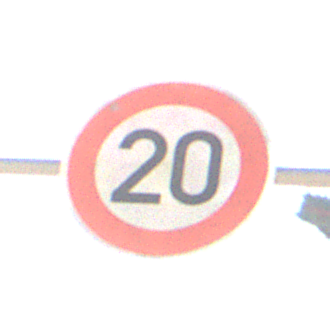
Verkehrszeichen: Geschwindigkeit20
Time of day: MorningAfternoon
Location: Outdoor (Suburban)
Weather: Clear
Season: NotSpecified
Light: Natural